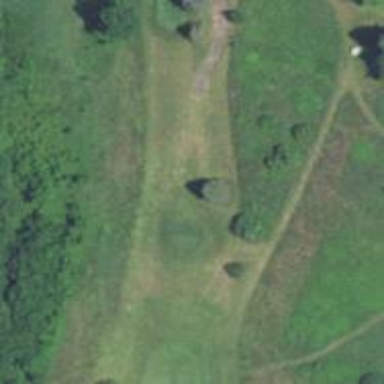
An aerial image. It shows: Golf tee.